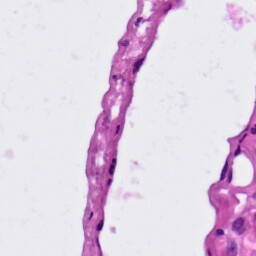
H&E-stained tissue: Lung